Question: I am developing a game on OS X and Sprite Kit.
If you look at the attached screenshot, you'll notice that most of the text appears smudged/blurred. I am using a custom font here, but even using helvetica, the issue is the same. Also notice, that two lines "... visit the Drinking Dragon Inn." and "... leave the city" are not blurred... don't know why.
The scene size is the same as the view/window size, so this shouldn't be the issue.
Any idea of what is going on?

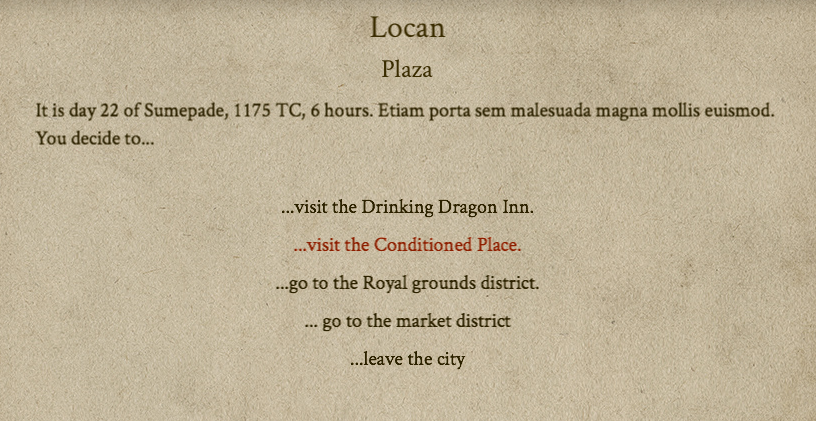
Answer: You are right in your comments, it has to do with half numbers. But not with the placement of the node itself. It happens when you are centering the text. You can solve it by creating a SKSpriteNode subclass which contains an SKLabelNode. Set the SKLabelNodes horizontalAlignmentMode to SKLabelHorizontalAlignmentModeRight (or left). Now manually center the SKLabelNode in the SKNode, and round to a whole integer.
(in the below example I init a SKSpriteNode with a transparent texture, this is for debugging use mainly, so I can easily init it with a non-transparent texture to see where its scenter is.)
UPDATE WITH CODE:
'''
-(id) init {
if (self=[super initWithTextureNamed:@"1x1trans.png"]) {
_textLabel = [SKLabelNode labelNodeWithFontNamed:@"Avenir-Light"];
_textLabel.horizontalAlignmentMode = SKLabelHorizontalAlignmentModeRight;
[self addChild:_textLabel];
}
return self;
}
#pragma mark - Getters/Setters
-(void) setDelegate:(TextBlock *)delegate {
[super setDelegate:delegate];
_textLabel.text = delegate.text;
_textLabel.position = CGPointMake(floor(_textLabel.calculateAccumulatedFrame.size.width/2), _textLabel.position.y);
}
'''